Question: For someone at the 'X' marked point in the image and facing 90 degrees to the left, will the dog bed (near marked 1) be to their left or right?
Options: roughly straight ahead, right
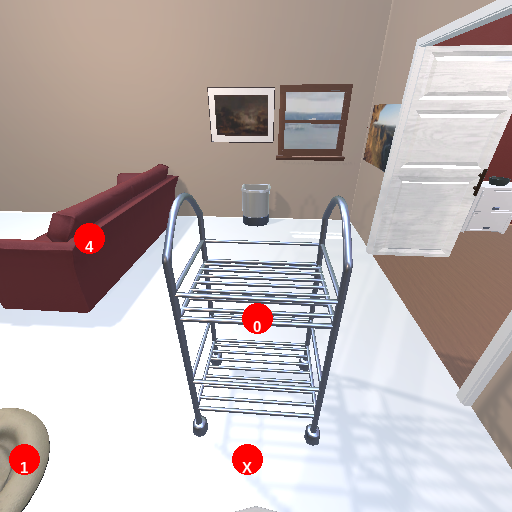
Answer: roughly straight ahead